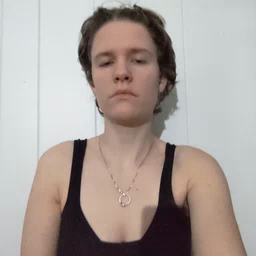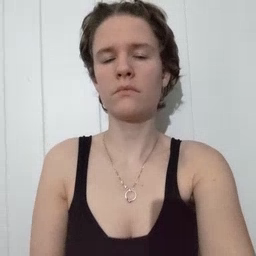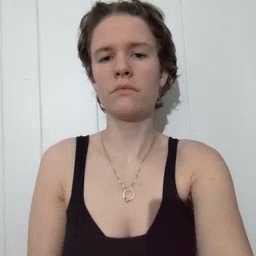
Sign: snow